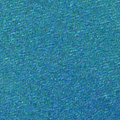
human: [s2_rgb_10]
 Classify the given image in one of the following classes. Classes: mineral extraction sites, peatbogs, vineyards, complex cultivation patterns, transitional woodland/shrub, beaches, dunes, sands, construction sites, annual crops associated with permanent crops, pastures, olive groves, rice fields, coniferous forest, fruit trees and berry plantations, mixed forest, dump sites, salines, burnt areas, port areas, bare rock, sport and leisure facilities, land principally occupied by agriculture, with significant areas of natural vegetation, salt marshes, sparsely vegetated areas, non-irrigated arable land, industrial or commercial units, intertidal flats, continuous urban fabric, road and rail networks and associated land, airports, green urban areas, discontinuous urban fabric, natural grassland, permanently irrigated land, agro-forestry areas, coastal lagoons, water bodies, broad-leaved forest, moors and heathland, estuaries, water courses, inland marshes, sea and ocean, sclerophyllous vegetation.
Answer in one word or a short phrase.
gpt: sea and ocean